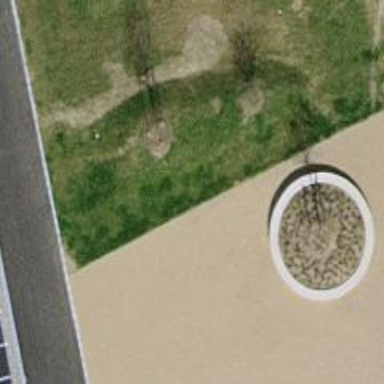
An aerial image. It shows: Bench.